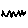
Label: zigzag